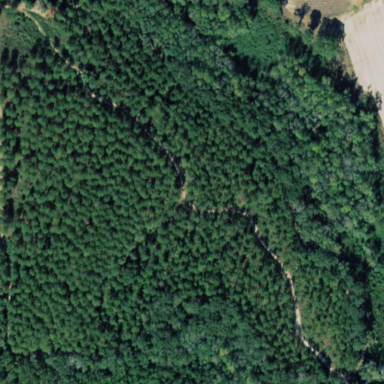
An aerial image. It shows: Forest with evergreen needle-leaved trees.